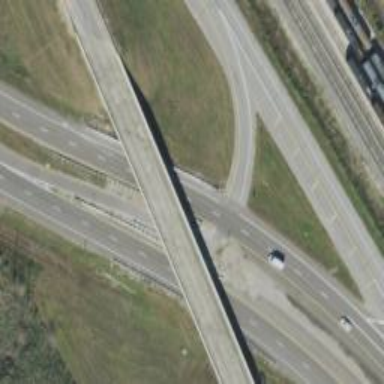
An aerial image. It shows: Primary link highway.